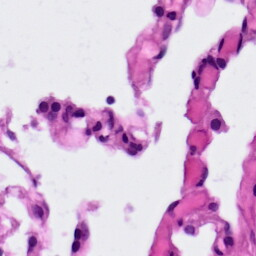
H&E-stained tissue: Lung